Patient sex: M
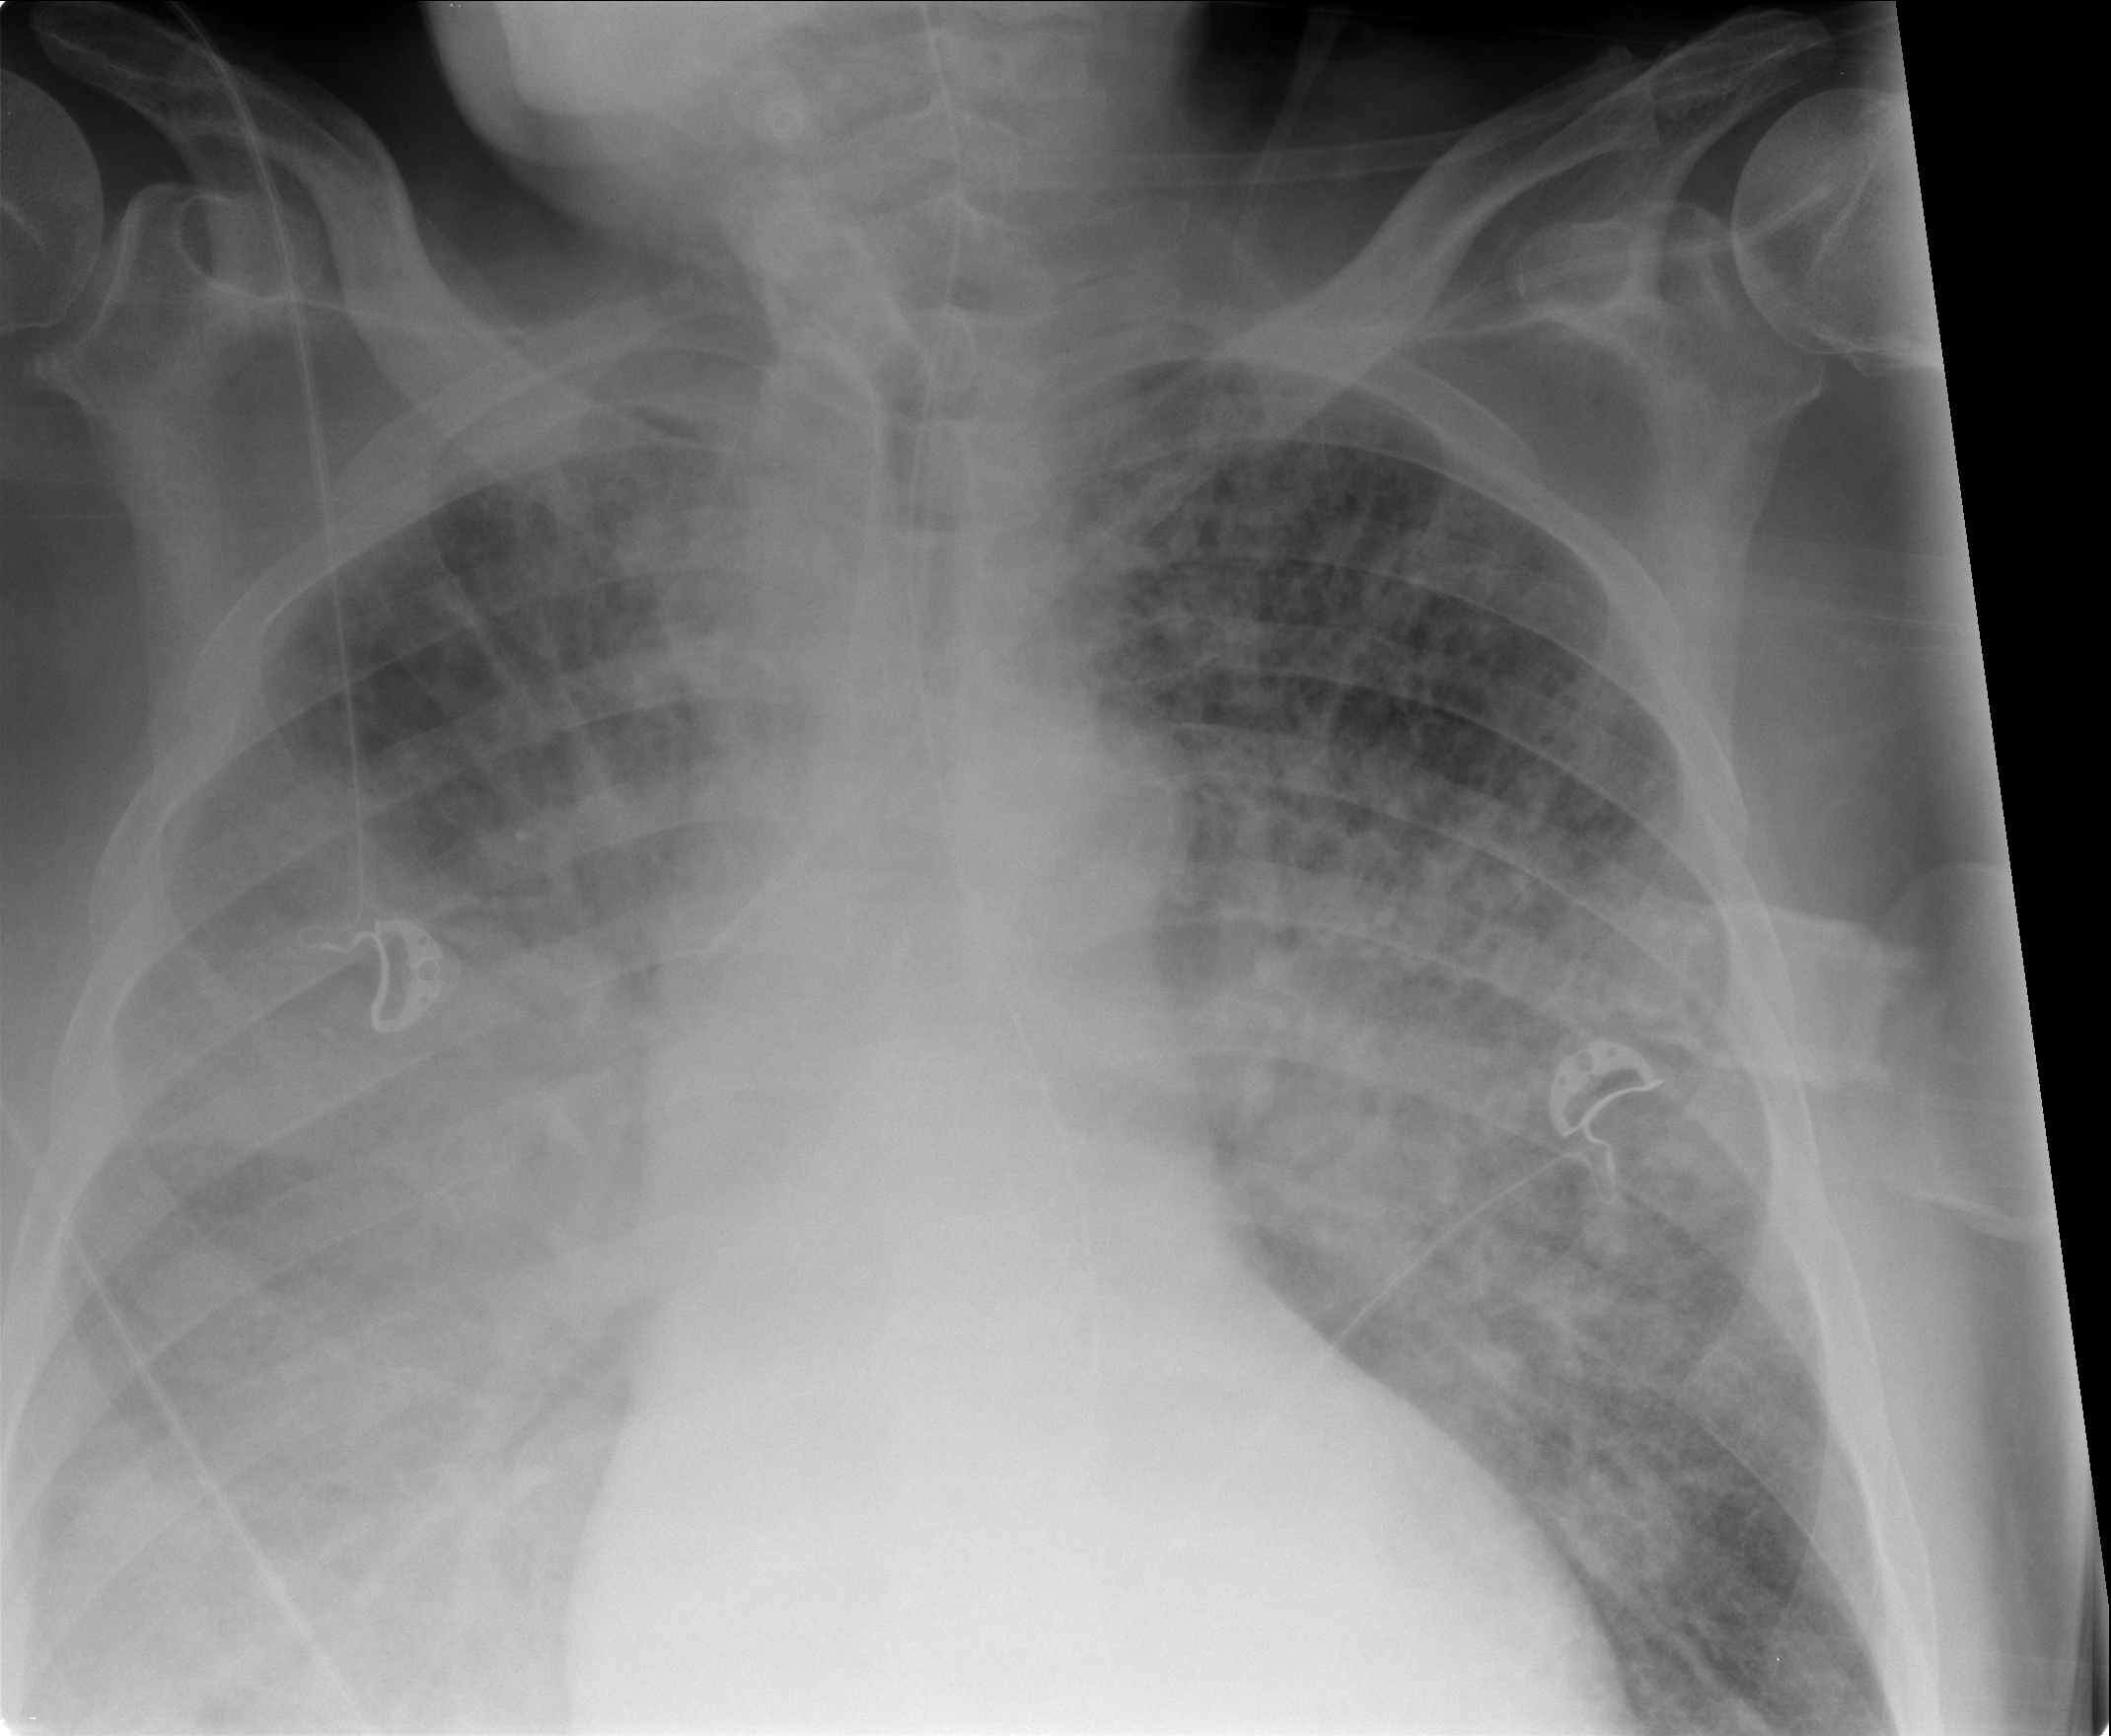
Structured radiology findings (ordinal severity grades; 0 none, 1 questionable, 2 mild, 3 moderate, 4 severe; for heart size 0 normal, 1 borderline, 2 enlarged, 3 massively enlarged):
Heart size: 2
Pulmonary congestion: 4
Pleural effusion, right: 2
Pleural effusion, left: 0
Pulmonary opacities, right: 3
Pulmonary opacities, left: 3
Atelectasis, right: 2
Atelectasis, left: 2